Question: I have three objects:
'''
[
{
id: 1,
name: 'User'
},
{
id:2,
name: 'User2'
}
]
'''
'''
[
{
id: 1,
name: 'Page'
},
{
id:2,
name: 'Page2'
}
]
'''
'''
[
{
user_id: 1,
page_id: 1,
access: 'rw'
},
{
user_id: 1,
page_id: 2,
access: 'ro'
},
{
user_id: 2,
page_id: 1,
access: 'rw'
},
]
'''
What I need to do is display single table combining the data BUT the table has to be able to transpose AND I need to be able to edit values of each cell (rights) and the change should be reflected everywhere.
Here is current prototype so you see how it should look like:

At the moment I create two separate objects with data that fill each table and then simply show/hide the tables (transposing). This is rather complicated and not easy to wok with since I need to be able to edit values in cells and need the change to reflect in transposing.
I will appreciate any suggestion how to make this better.
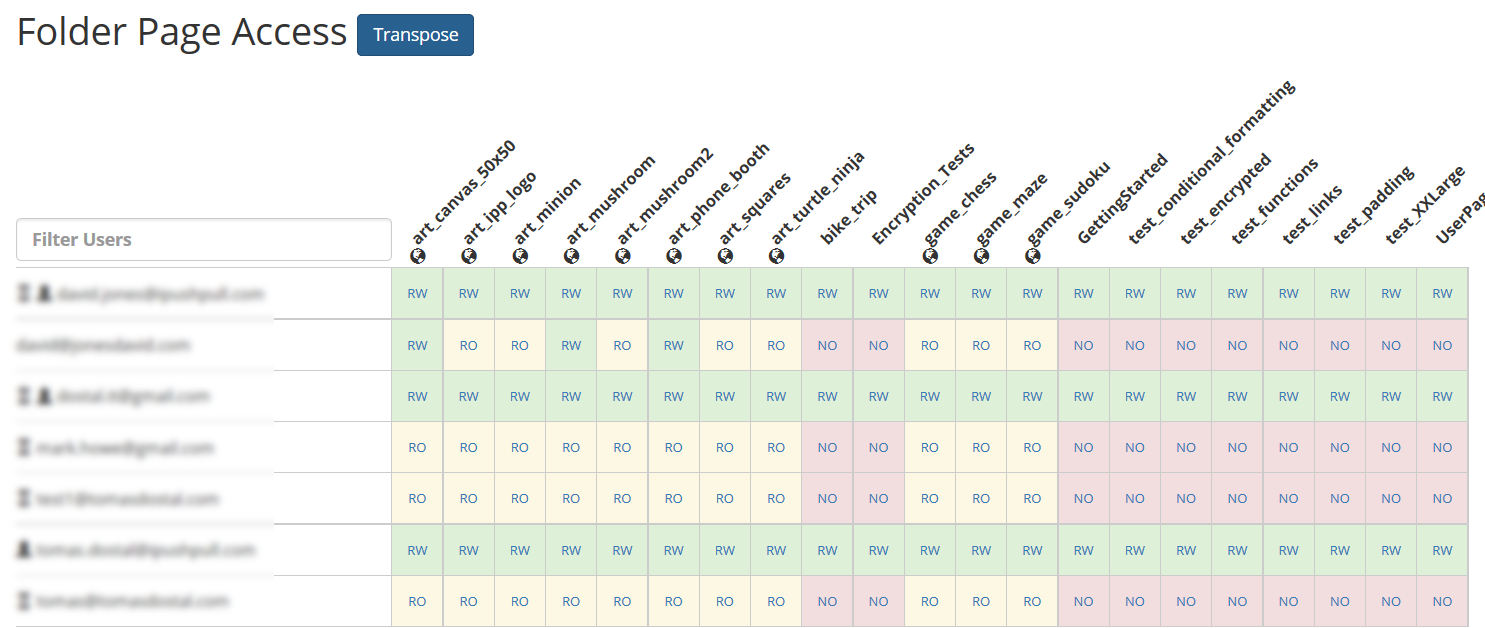
Answer: Interesting problem. Give this a go:
Html:
'''
<div ng-app="app">
<div ng-controller="mainController">
<button ng-click="transposeTable()">Transpose</button>
<table>
<thead>
<tr>
<td>Filter users</td>
<td ng-repeat="col in (usersFirst ? users : pages)">{{col.name}}</td>
</tr>
</thead>
<tbody>
<tr ng-repeat="row in (usersFirst ? pages : users)">
<td>{{row.name}}</td>
<td ng-repeat="col in (usersFirst ? users : pages)">{{usersFirst ? getRight(col, row) : getRight(row, col)}}</td>
</tr>
</tbody>
</table>
</div>
</div>
'''
Javascript:
'''
var appModule = angular.module('app', []);
appModule.controller('mainController', function($scope) {
$scope.users = [{ id: 1, name: 'User1' }, { id:2, name: 'User2' }];
$scope.pages = [{ id: 1, name: 'Page1' }, { id:2, name: 'Page2' }];
$scope.rights = [{ user_id: 1, page_id: 1, access: 'rw' },
{ user_id: 1, page_id: 2, access: 'ro' },
{ user_id: 2, page_id: 1, access: 'rw' },
{ user_id: 2, page_id: 2, access: 'no' }];
$scope.usersFirst = true;
$scope.transposeTable = function() {
$scope.usersFirst = !$scope.usersFirst;
};
$scope.getRight = function(user, page) {
return _.find($scope.rights, function(right) {
return right.user_id === user.id && right.page_id === page.id;
}).access;
};
});
'''
Working fiddle here: <URL>